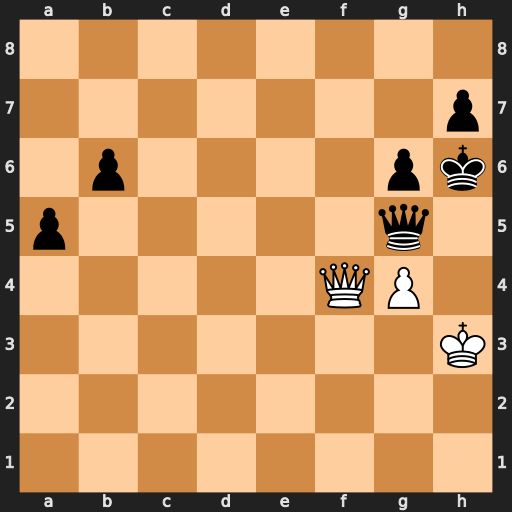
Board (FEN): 8/7p/1p4pk/p5q1/5QP1/7K/8/8
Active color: w
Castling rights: -
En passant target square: -
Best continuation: Qf8#